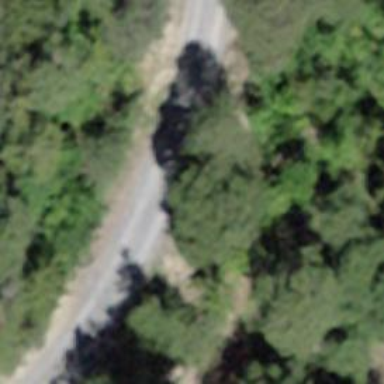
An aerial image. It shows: Gravel track road.